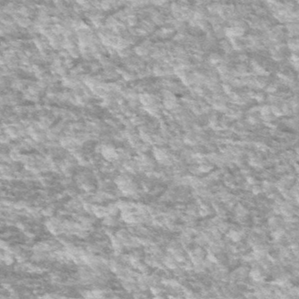
Label: frost